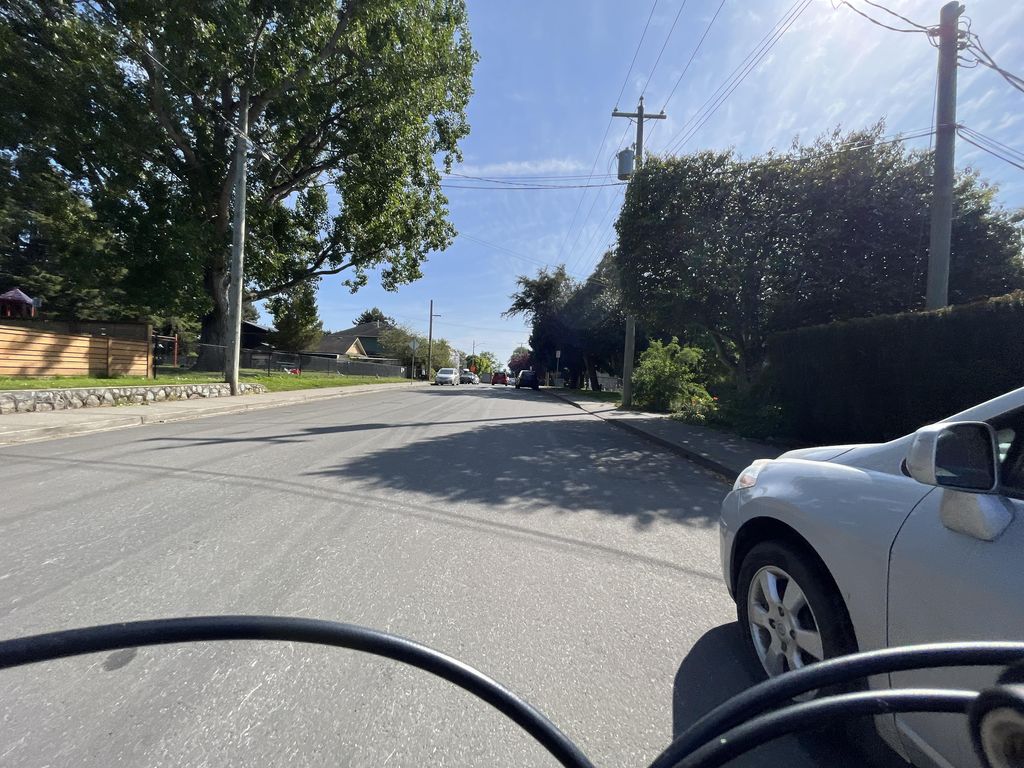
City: victoria